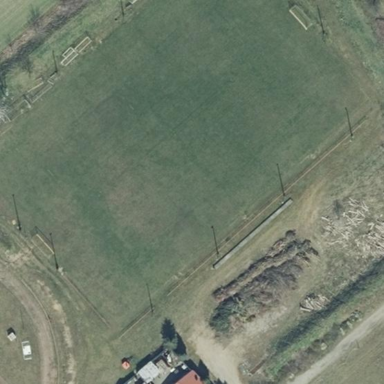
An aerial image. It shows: Soccer pitch for outdoor sports and leisure activities.